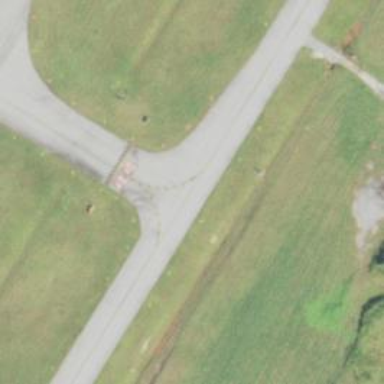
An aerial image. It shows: View of taxiway at the airport.